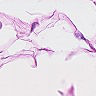
Metastatic tissue present: no